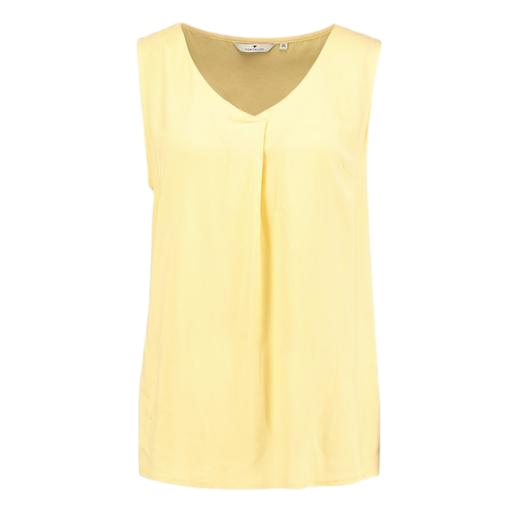
light yellow tank top, yellow double-layer top, yellow layered top only macy, white background